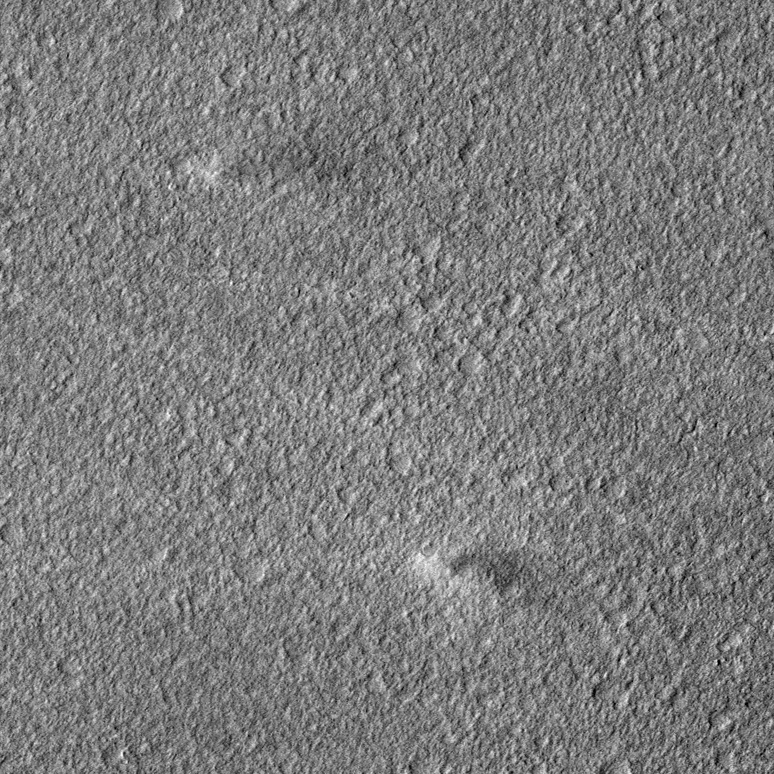
Label: dustdevil, dustdevil